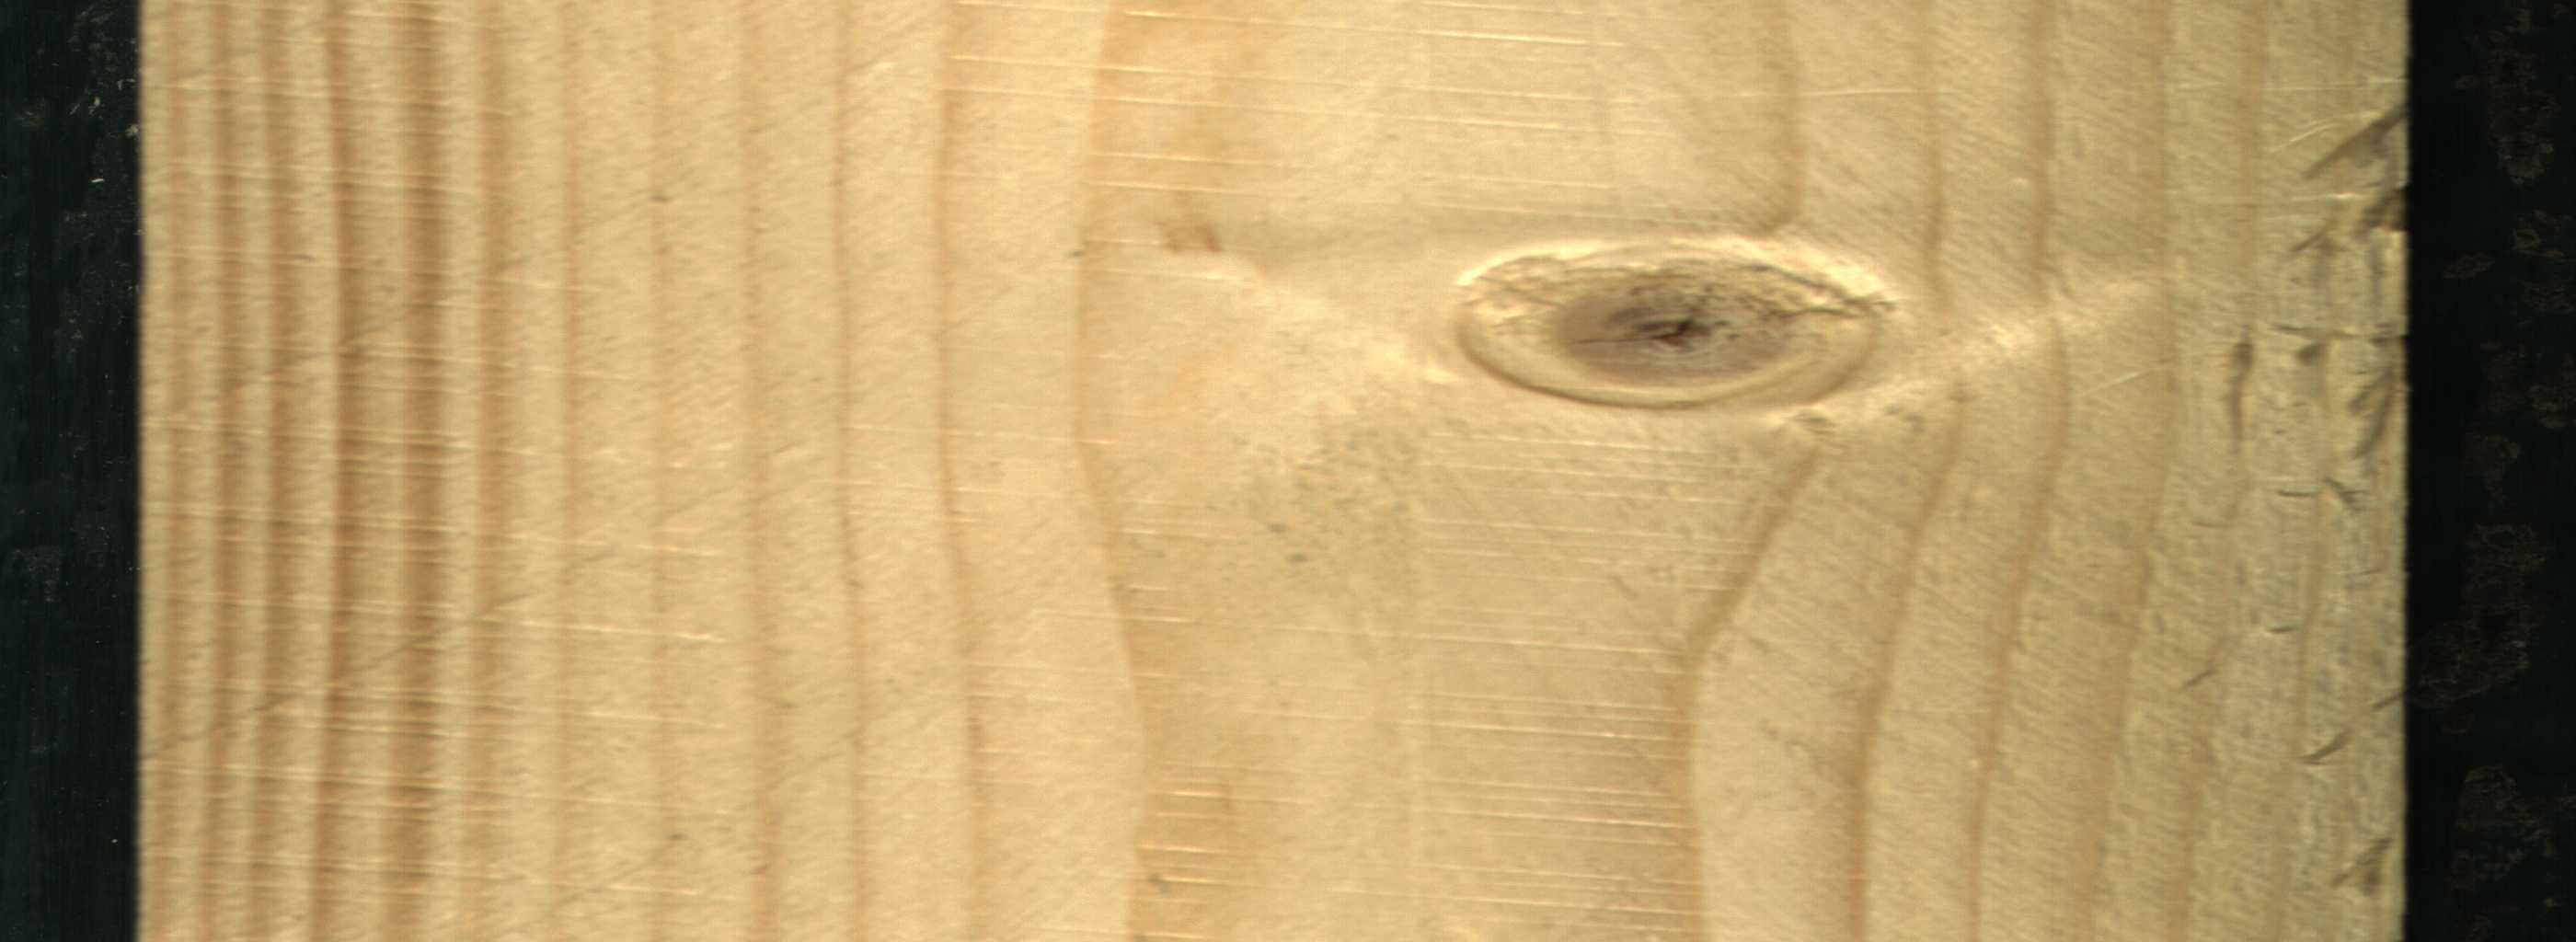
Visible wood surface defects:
Live_Knot